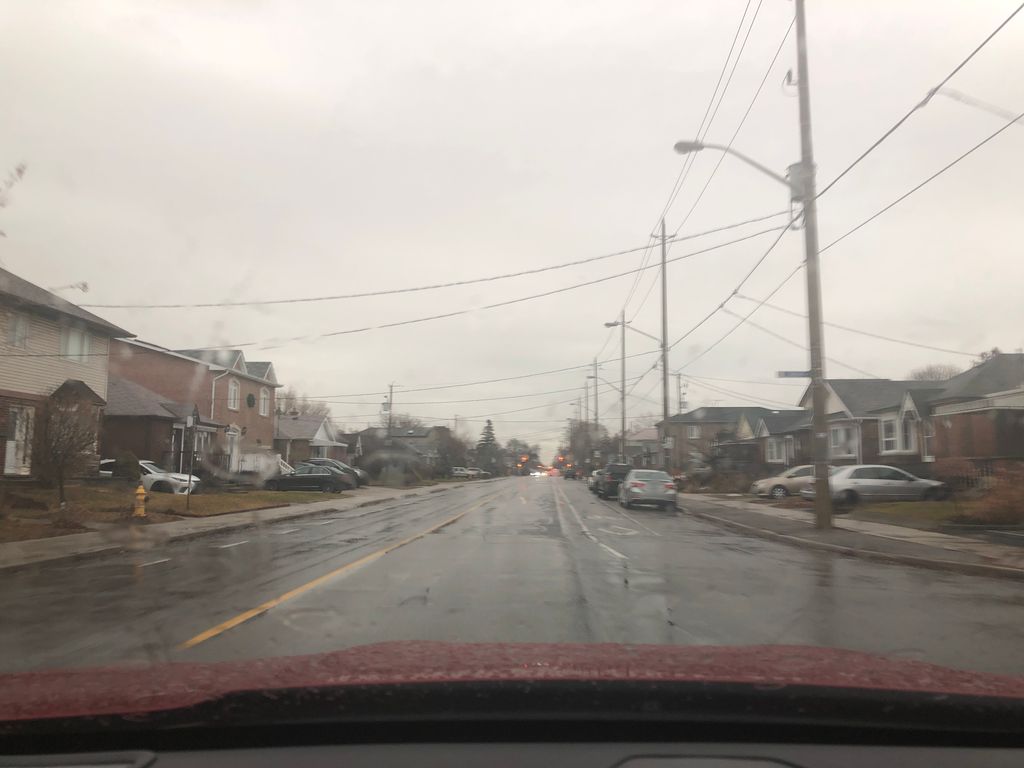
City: toronto